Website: crate-barrel
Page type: customer-info-address
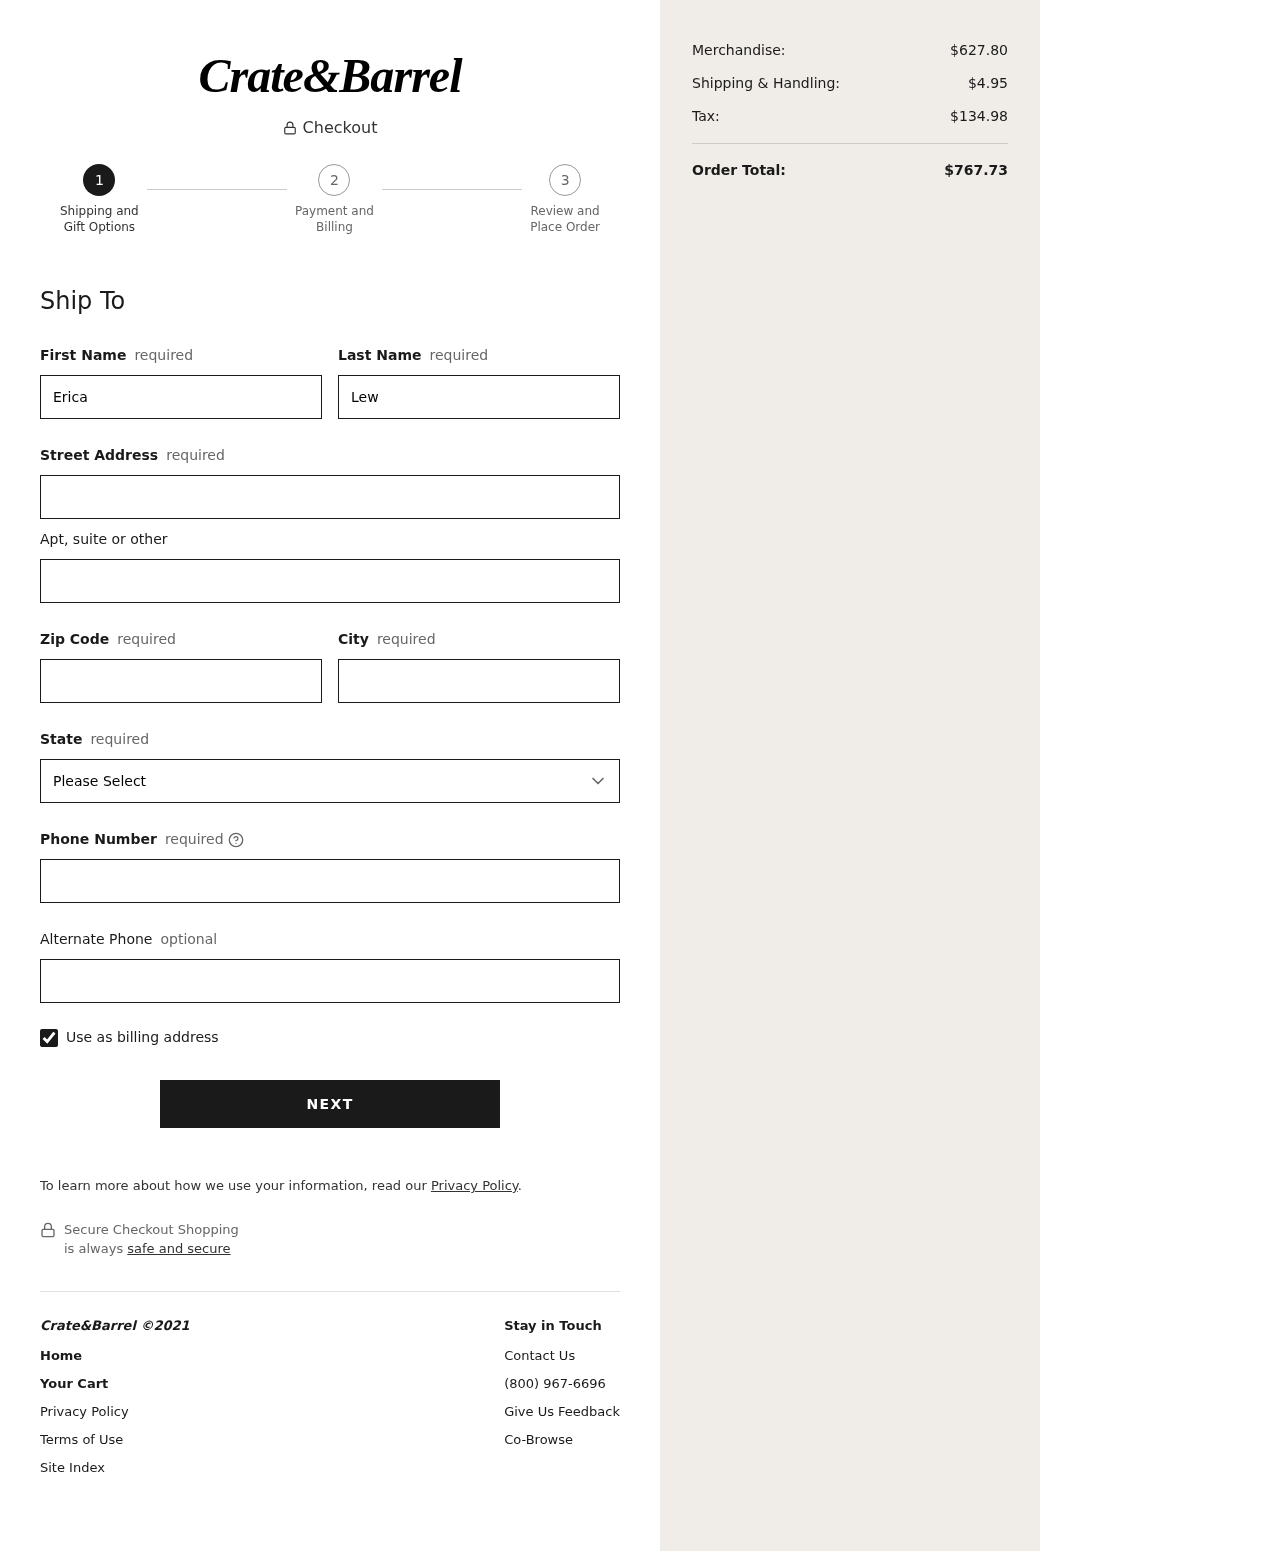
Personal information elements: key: PII_STATE
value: PW
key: PII_FIRSTNAME
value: Erica
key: PII_LASTNAME
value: Lewis
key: PII_STREET
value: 022 Pennington Creek Suite 296
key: PII_STREET2
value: Suite 475
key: PII_POSTCODE
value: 41942
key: PII_CITY
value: Zunigaside
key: PII_PHONE
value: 9502065269
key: PII_PHONE_ALT
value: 4185574662
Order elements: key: ORDER_SUBTOTAL
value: $627.80
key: ORDER_SHIPPING_COST
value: $4.95
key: ORDER_TAX
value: $134.98
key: ORDER_TOTAL
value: $767.73